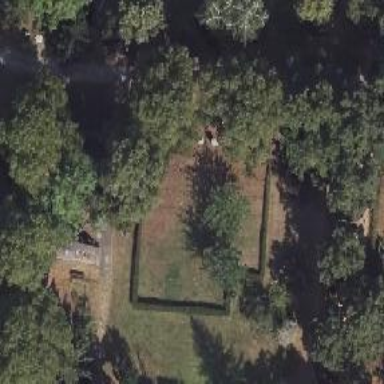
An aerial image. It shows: Grave yard.